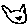
Label: cat